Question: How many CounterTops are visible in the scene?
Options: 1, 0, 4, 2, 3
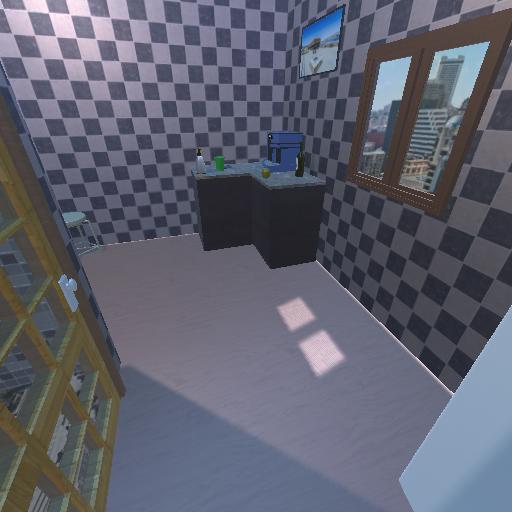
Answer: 1